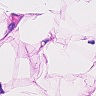
Metastatic tissue present: no